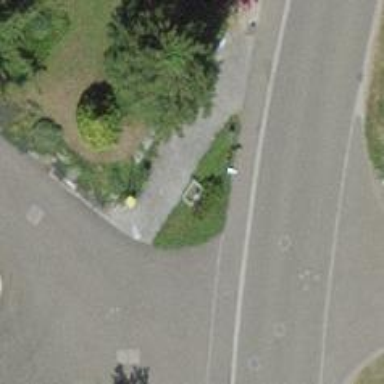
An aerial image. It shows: Bus stop with platform for public transport.